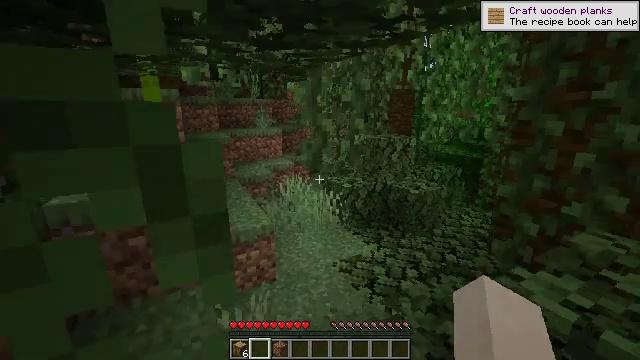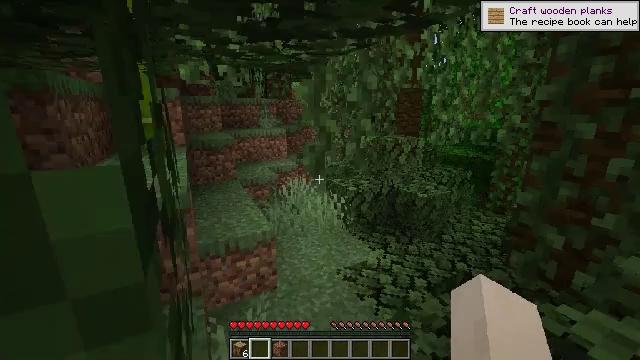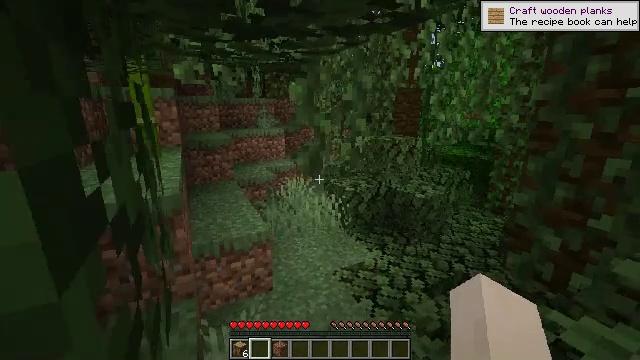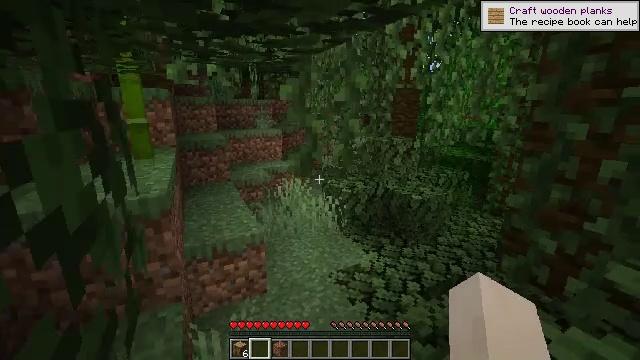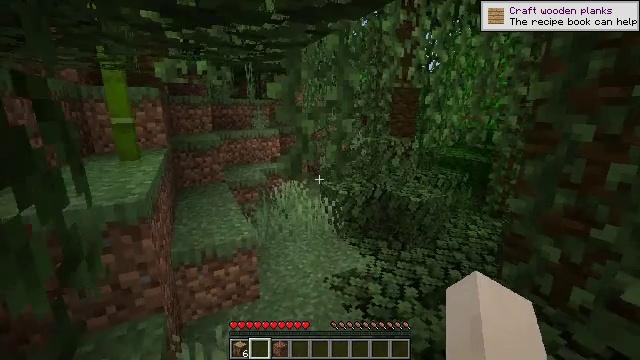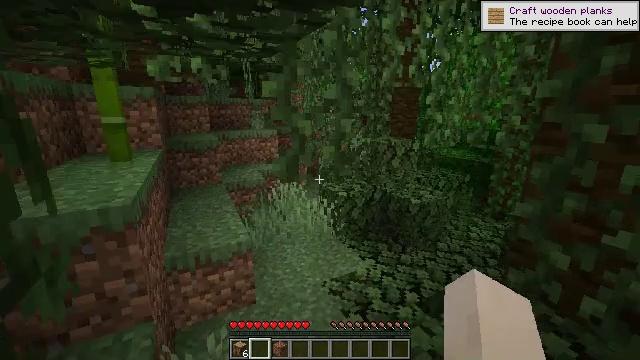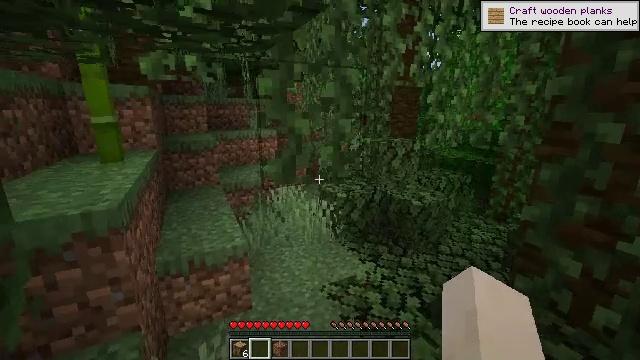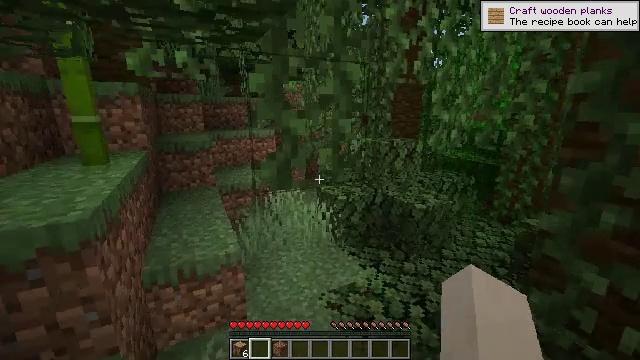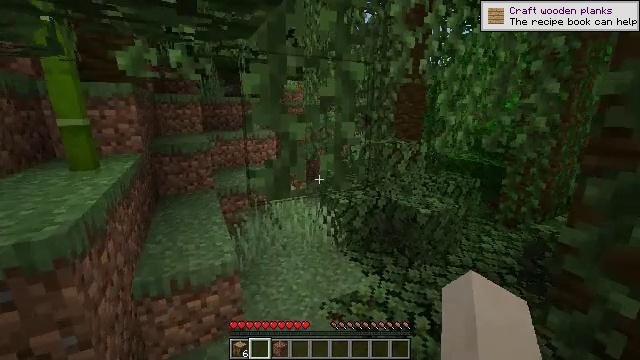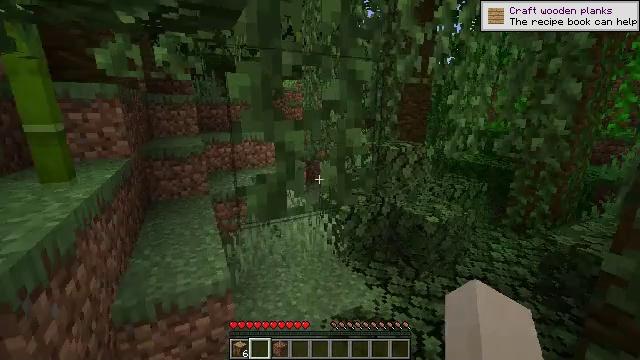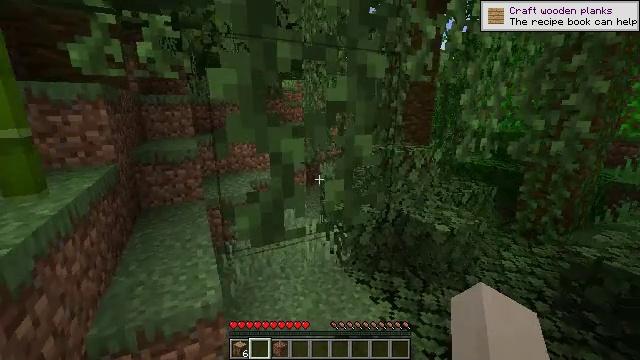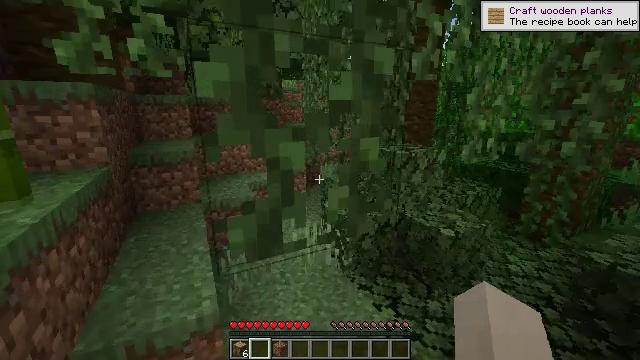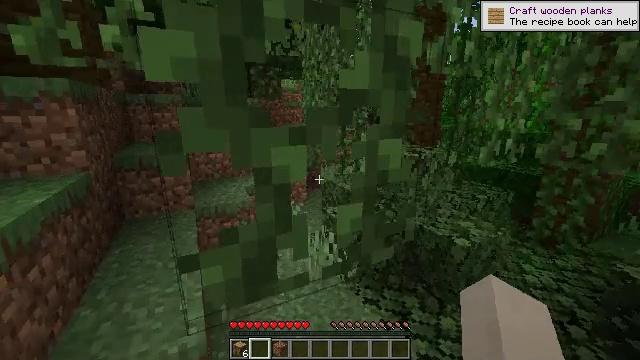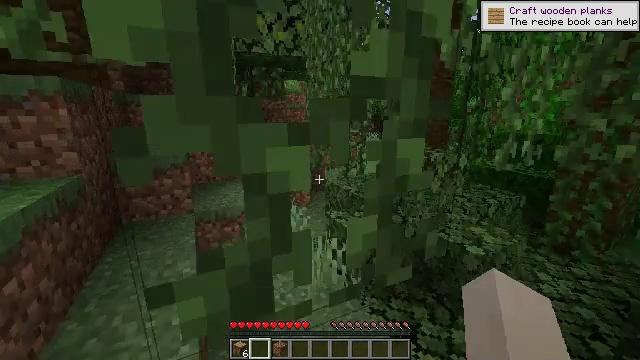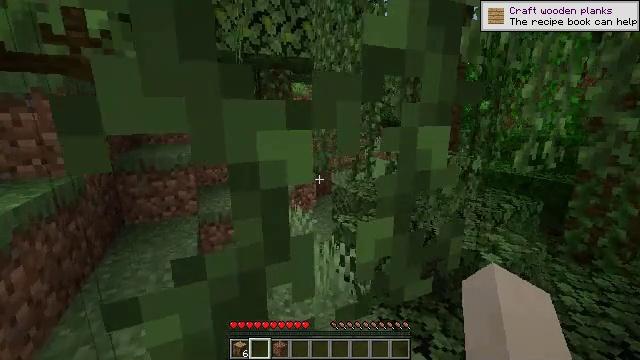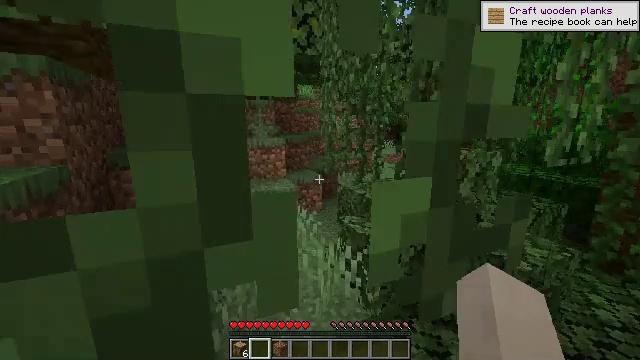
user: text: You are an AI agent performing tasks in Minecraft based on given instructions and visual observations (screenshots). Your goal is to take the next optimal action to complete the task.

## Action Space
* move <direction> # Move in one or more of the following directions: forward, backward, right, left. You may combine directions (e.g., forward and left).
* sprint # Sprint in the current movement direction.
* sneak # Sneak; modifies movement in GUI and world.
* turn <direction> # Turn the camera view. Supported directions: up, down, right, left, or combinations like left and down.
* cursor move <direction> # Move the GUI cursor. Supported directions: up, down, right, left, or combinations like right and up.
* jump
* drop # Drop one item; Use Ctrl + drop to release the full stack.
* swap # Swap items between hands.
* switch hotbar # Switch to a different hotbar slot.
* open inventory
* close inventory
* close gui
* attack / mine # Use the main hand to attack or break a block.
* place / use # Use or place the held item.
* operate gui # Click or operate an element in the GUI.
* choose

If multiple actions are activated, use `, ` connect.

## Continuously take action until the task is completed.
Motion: motion action
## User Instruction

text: Break the tripwire.
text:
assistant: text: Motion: move forward, turn left
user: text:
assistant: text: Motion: move forward
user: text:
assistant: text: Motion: move forward
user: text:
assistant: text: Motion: move forward
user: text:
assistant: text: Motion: move forward
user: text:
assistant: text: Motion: move forward
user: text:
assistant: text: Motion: move forward
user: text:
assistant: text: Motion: move forward
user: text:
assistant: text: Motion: move forward
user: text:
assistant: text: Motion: move forward
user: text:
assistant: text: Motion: move forward
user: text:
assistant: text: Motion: move forward
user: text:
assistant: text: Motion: move forward
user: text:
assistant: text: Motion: move forward, turn left
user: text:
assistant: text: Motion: move forward, turn left and up
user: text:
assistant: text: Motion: move forward
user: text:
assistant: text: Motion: move forward
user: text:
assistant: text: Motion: move forward, turn right and up
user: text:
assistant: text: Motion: move forward and move left, turn right
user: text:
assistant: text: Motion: move forward and move left, turn right
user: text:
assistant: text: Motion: move forward and move left
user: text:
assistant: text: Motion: move forward and move left
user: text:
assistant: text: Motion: move forward and move left
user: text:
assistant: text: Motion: move forward and move left
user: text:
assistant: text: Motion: move forward and move left
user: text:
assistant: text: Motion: move forward and move left
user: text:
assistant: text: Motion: move forward and move left, turn left and down
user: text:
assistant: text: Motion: move forward, turn left
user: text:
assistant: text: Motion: move forward, turn left
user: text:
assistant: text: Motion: move forward